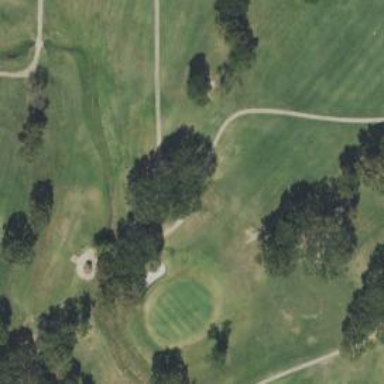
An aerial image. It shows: Service road used as golf cart path.